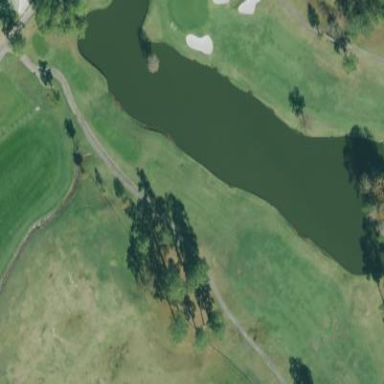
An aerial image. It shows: Water hazard on golf course.